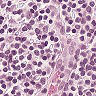
Metastatic tissue present: no